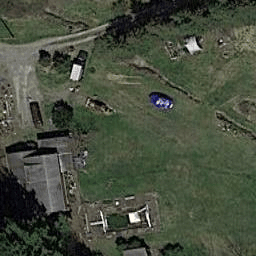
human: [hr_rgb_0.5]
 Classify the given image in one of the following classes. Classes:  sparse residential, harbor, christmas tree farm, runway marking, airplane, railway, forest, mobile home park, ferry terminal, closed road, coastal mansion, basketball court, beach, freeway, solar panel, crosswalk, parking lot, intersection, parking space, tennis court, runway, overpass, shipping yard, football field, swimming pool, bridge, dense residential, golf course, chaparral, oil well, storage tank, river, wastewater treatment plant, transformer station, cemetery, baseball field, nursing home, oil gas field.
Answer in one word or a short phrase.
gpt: sparse residential